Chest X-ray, AP view. Patient: 63 years old, sex F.
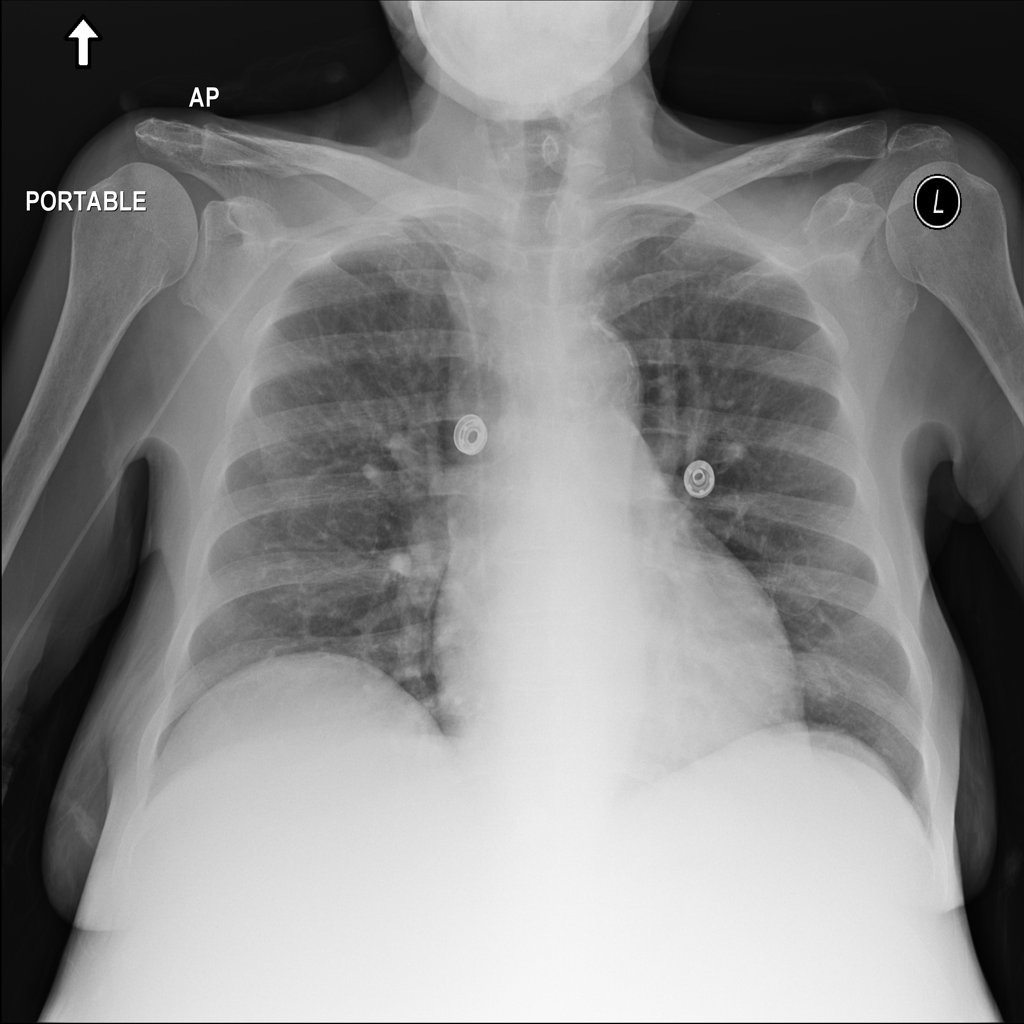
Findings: No Finding